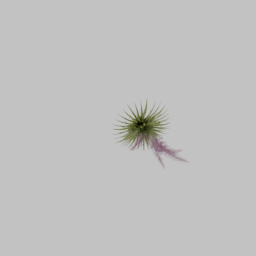
Label: nature